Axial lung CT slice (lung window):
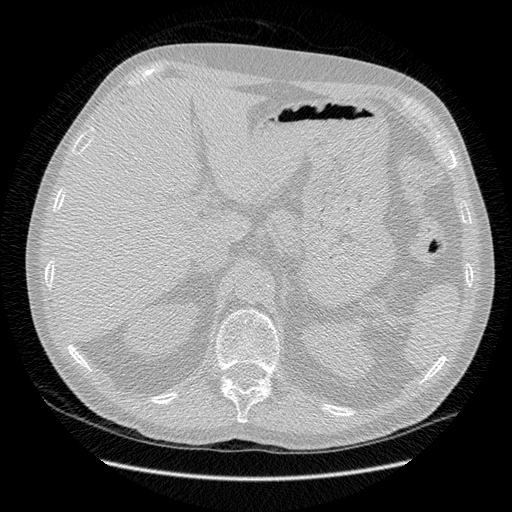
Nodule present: no